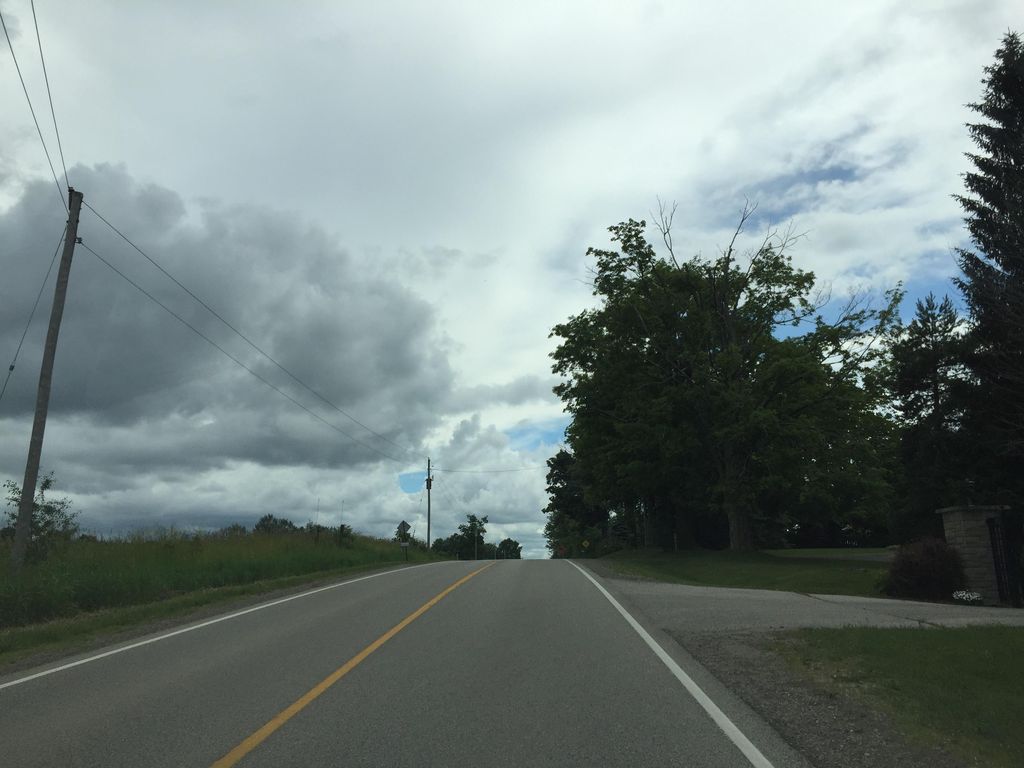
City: kitchener-waterloo